Question: I'm trying to do something in c# (winforms) but i'm stuck on a small problem. I've tried all codes related to this problem but without success. Please read the problem before answering.
I have 2 functions. I want to make 1 function which will get a random line from specific .txt file and put it in the other one.
Here is an example of that:
'''
//This is a ContexMenuStrip, a right click menu item that need to load Function1 (check the picture below
private void pdkName_Click(object sender, EventArgs e)
{
Function1();
}
private void Function1()
{
//CODE to Count and Display random line from .txt file
}
'''
So far i've tried many codes that were previously posted here on stackoverflow.com and i've also tried tons of combinations with them. I will paste some of them here:
---
'''
Random rand = new Random();
IEnumerable<string> lines = File.ReadLines(@"D:\FirstName.txt");
var lineToRead = rand.Next(1, lines.Count());
var line = lines.Skip(lineToRead - 1).First();
'''
---
'''
int counter = 0;
string line;
// Read the file and display it line by line.
System.IO.StreamReader file =
new System.IO.StreamReader(@"D:\FirstNames.txt");
while ((line = file.ReadLine()) != null)
{
System.Console.WriteLine(line);
counter++;
}
file.Close();
System.Console.WriteLine("There were {0} lines.", counter);
// Suspend the screen.
System.Console.ReadLine();
'''
---
// This worked but only for the first line, can't do any combination with it (from the other functions to make it random)
'''
using (StreamReader reader = File.OpenText(@"D:\FirstName.txt")
{
textBox1.Text = reader.ReadLine();
}
'''
---
'''
var lines = File.ReadAllLines(@"D:\FirstNames.txt");
var r = new Random();
var randomLineNumber = r.Next(0, lines.Length - 1);
var line = lines[randomLineNumber];
'''
---
'''
string[] lines = File.ReadAllLines(@"D:\FirstNames.txt");
Random rand = new Random();
return lines[rand.Next(lines.Length)];
'''
---
The function needs to count the file, pick a random line and return it. The item menu from the ContexMenuStrip that calls the function is used on a TEXTBOX.
So in general, i need a random name from the .txt file to be shown inside a textbox with clicking the right click on the textbox and selecting the item which loads my function. Here is a little picture with simple explanation.

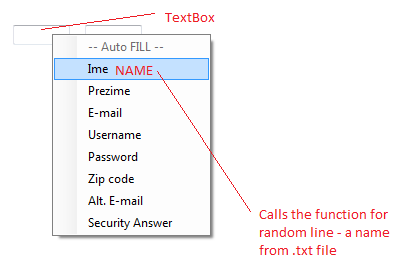
Answer: Like fabian said or declare random inside the square brackets and directly calling the method next
'''
string[] lines = File.ReadAllLines(@"C:\...\....\YourFile.txt");
textBox1.Text = lines[new Random().Next(lines.Length)];
'''